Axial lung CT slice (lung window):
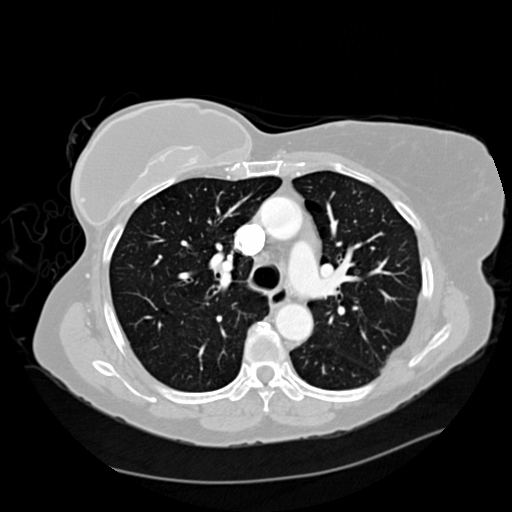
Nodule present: no